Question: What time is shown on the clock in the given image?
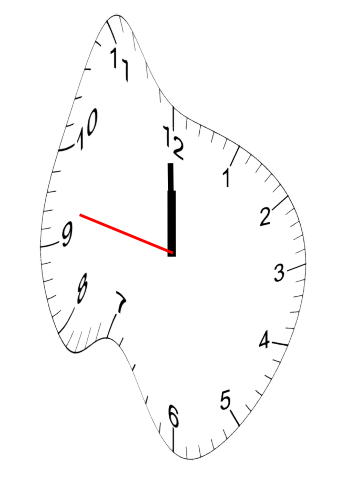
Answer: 11:59:47